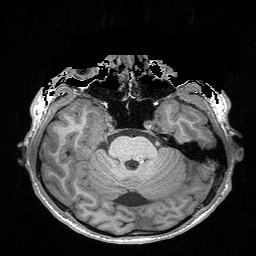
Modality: T1w
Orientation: coronal